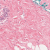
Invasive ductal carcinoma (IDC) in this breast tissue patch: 0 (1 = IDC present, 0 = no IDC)